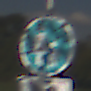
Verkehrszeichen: Gehweg
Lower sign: RichtungsangabeDurchPfeile8
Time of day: MorningAfternoon
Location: Outdoor (Nature)
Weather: PartlyCloudy
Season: NotSpecified
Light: Natural